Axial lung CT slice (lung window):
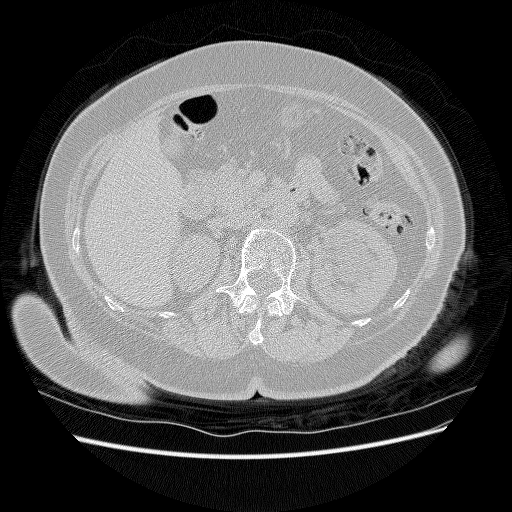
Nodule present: no